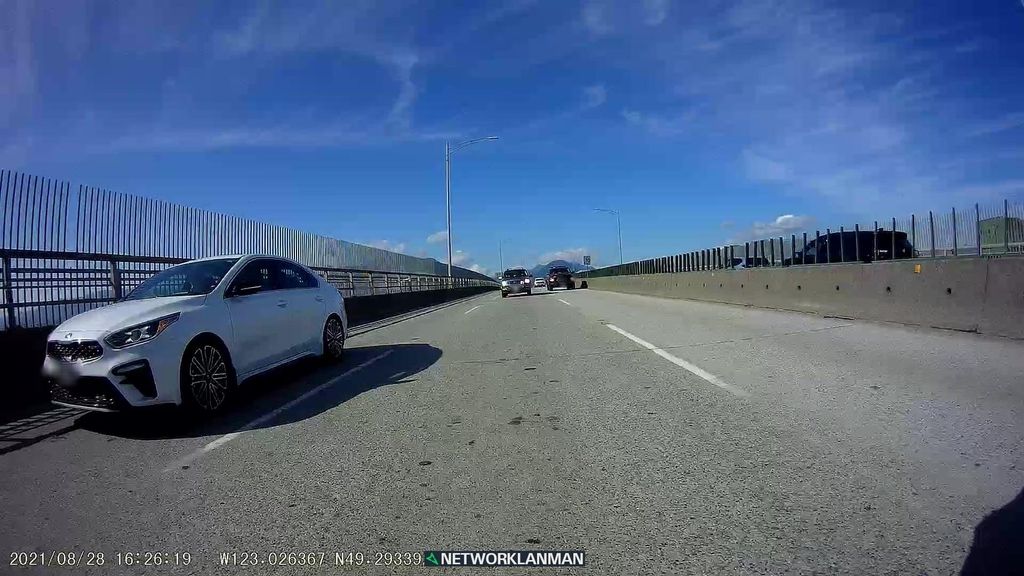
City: vancouver